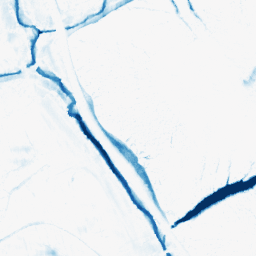
Category: morphological
Decomposition family: morphological_ellipse
Decomposition parameters: operation: closing
width: 20
height: 10
Upsampling method: regularized
Upsampling parameters: scale: 2
lambda_reg: 0.01
Upsampling scale: 2